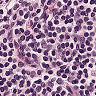
Metastatic tissue present: no